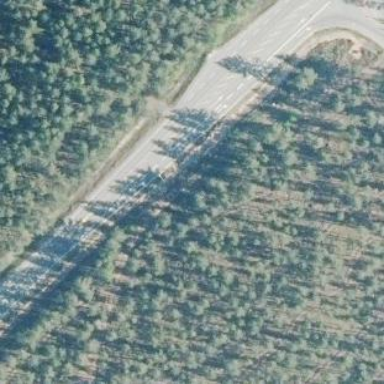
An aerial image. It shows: Asphalt road classified as trunk highway.